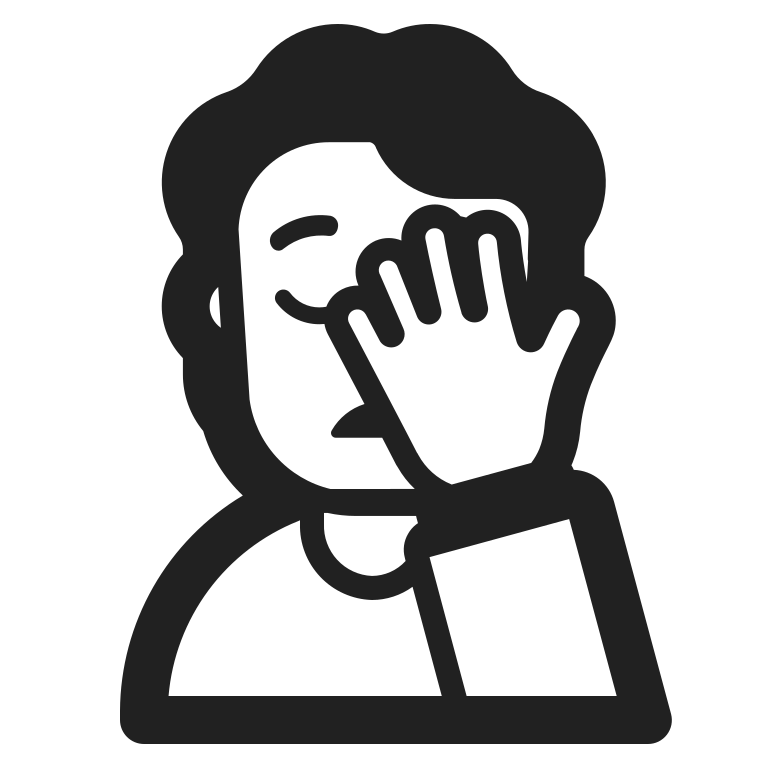
person facepalming high contrast default